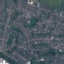
Land use / land cover: Residential